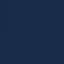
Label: SeaLake